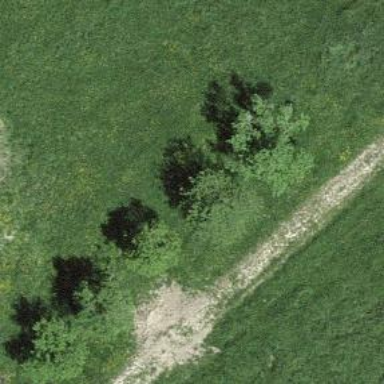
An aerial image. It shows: Single tag "natural: tree."